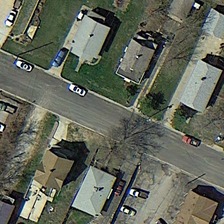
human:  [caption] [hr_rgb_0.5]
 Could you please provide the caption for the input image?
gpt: some buildings and several green trees are in a medium residential area .

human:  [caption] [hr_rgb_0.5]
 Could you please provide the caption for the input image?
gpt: some buildings and several green trees are in a medium residential area .

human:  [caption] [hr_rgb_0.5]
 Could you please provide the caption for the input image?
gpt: some buildings and several green trees are in a medium residential area .

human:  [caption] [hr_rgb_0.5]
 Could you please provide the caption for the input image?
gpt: some buildings and several green trees are in a medium residential area .

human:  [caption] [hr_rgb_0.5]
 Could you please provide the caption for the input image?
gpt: some buildings and several green trees are in a medium residential area .